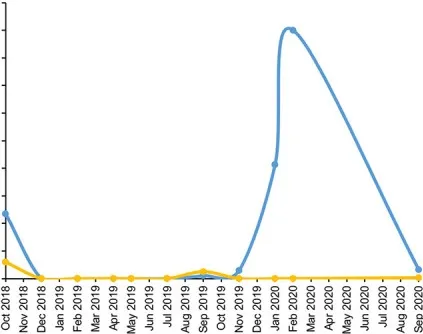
CfDNA monitoring of EGFR ex19del and EGFR T790M mutations. Each dot corresponds to a different liquid biopsy time point. AF, allele frequency; CT, chemotherapy with platinum-etoposide.
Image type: chart (chart)